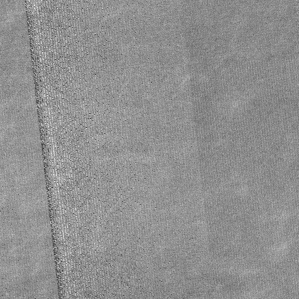
Label: frost